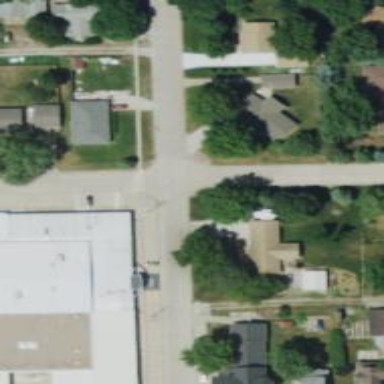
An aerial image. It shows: Residential road with separate sidewalk.